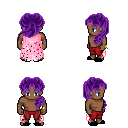
a pixel art fantasy rpg character, male body template, human, dark skin, pink tattered cape, red pants, purple princess hairstyle, bracelets, black slippers, four views (front, back, left, right), 2x2 character sprite sheet, small pixel art, hard edges, no anti-aliasing